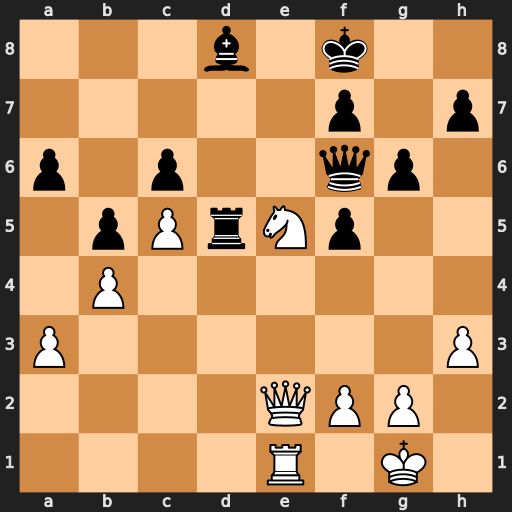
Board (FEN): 3b1k2/5p1p/p1p2qp1/1pPrNp2/1P6/P6P/4QPP1/4R1K1
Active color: w
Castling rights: -
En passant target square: -
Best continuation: Nd7+ Rxd7 Qe8+ Kg7 Qxd7